Question: I am following the instructions to test SoundCloud APIs on iOS. I added the neessary projects and the settings. But I get this error when I build the project. Can someone please decipher the error message?
Thanks!

Reference:<URL>
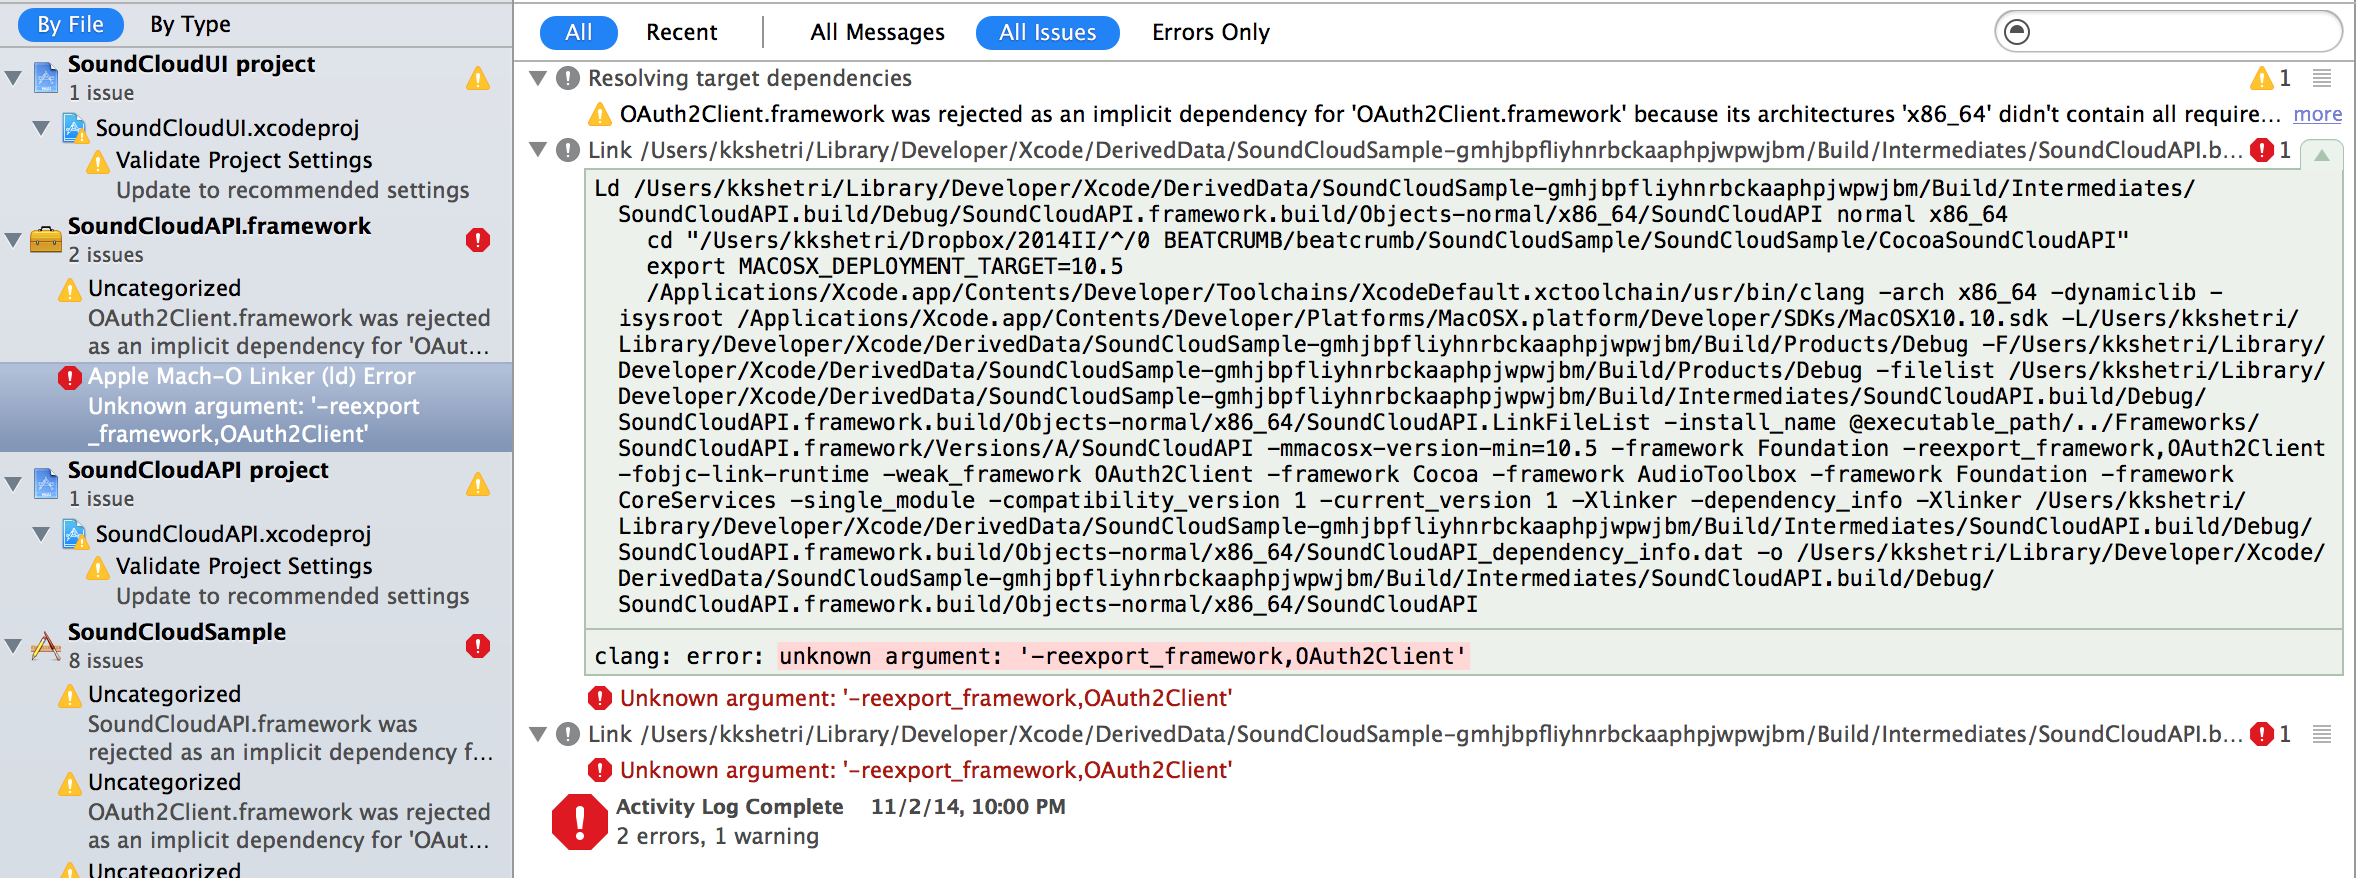
Answer: It looks like there's an architecture issue with your project and that framework. I think that sample project from SoundCloud is pretty old. Try setting 'Build Active Architecture Only' to 'NO' under Targets -> Your App -> Build Settings -> Architectures.
EDIT: I figured out some of the things you did wrong. Your project is set up a little weird. You don't have the correct Target Dependencies and binaries in Link Binaries With Libraries. Check the image below of what yours should look like:

I followed the instructions and created a sample project that builds. Feel free to check it out:
<URL>